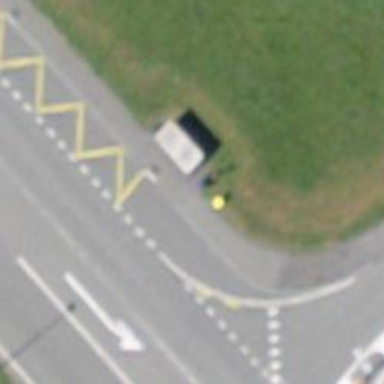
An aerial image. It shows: Post box is visible.